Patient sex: F
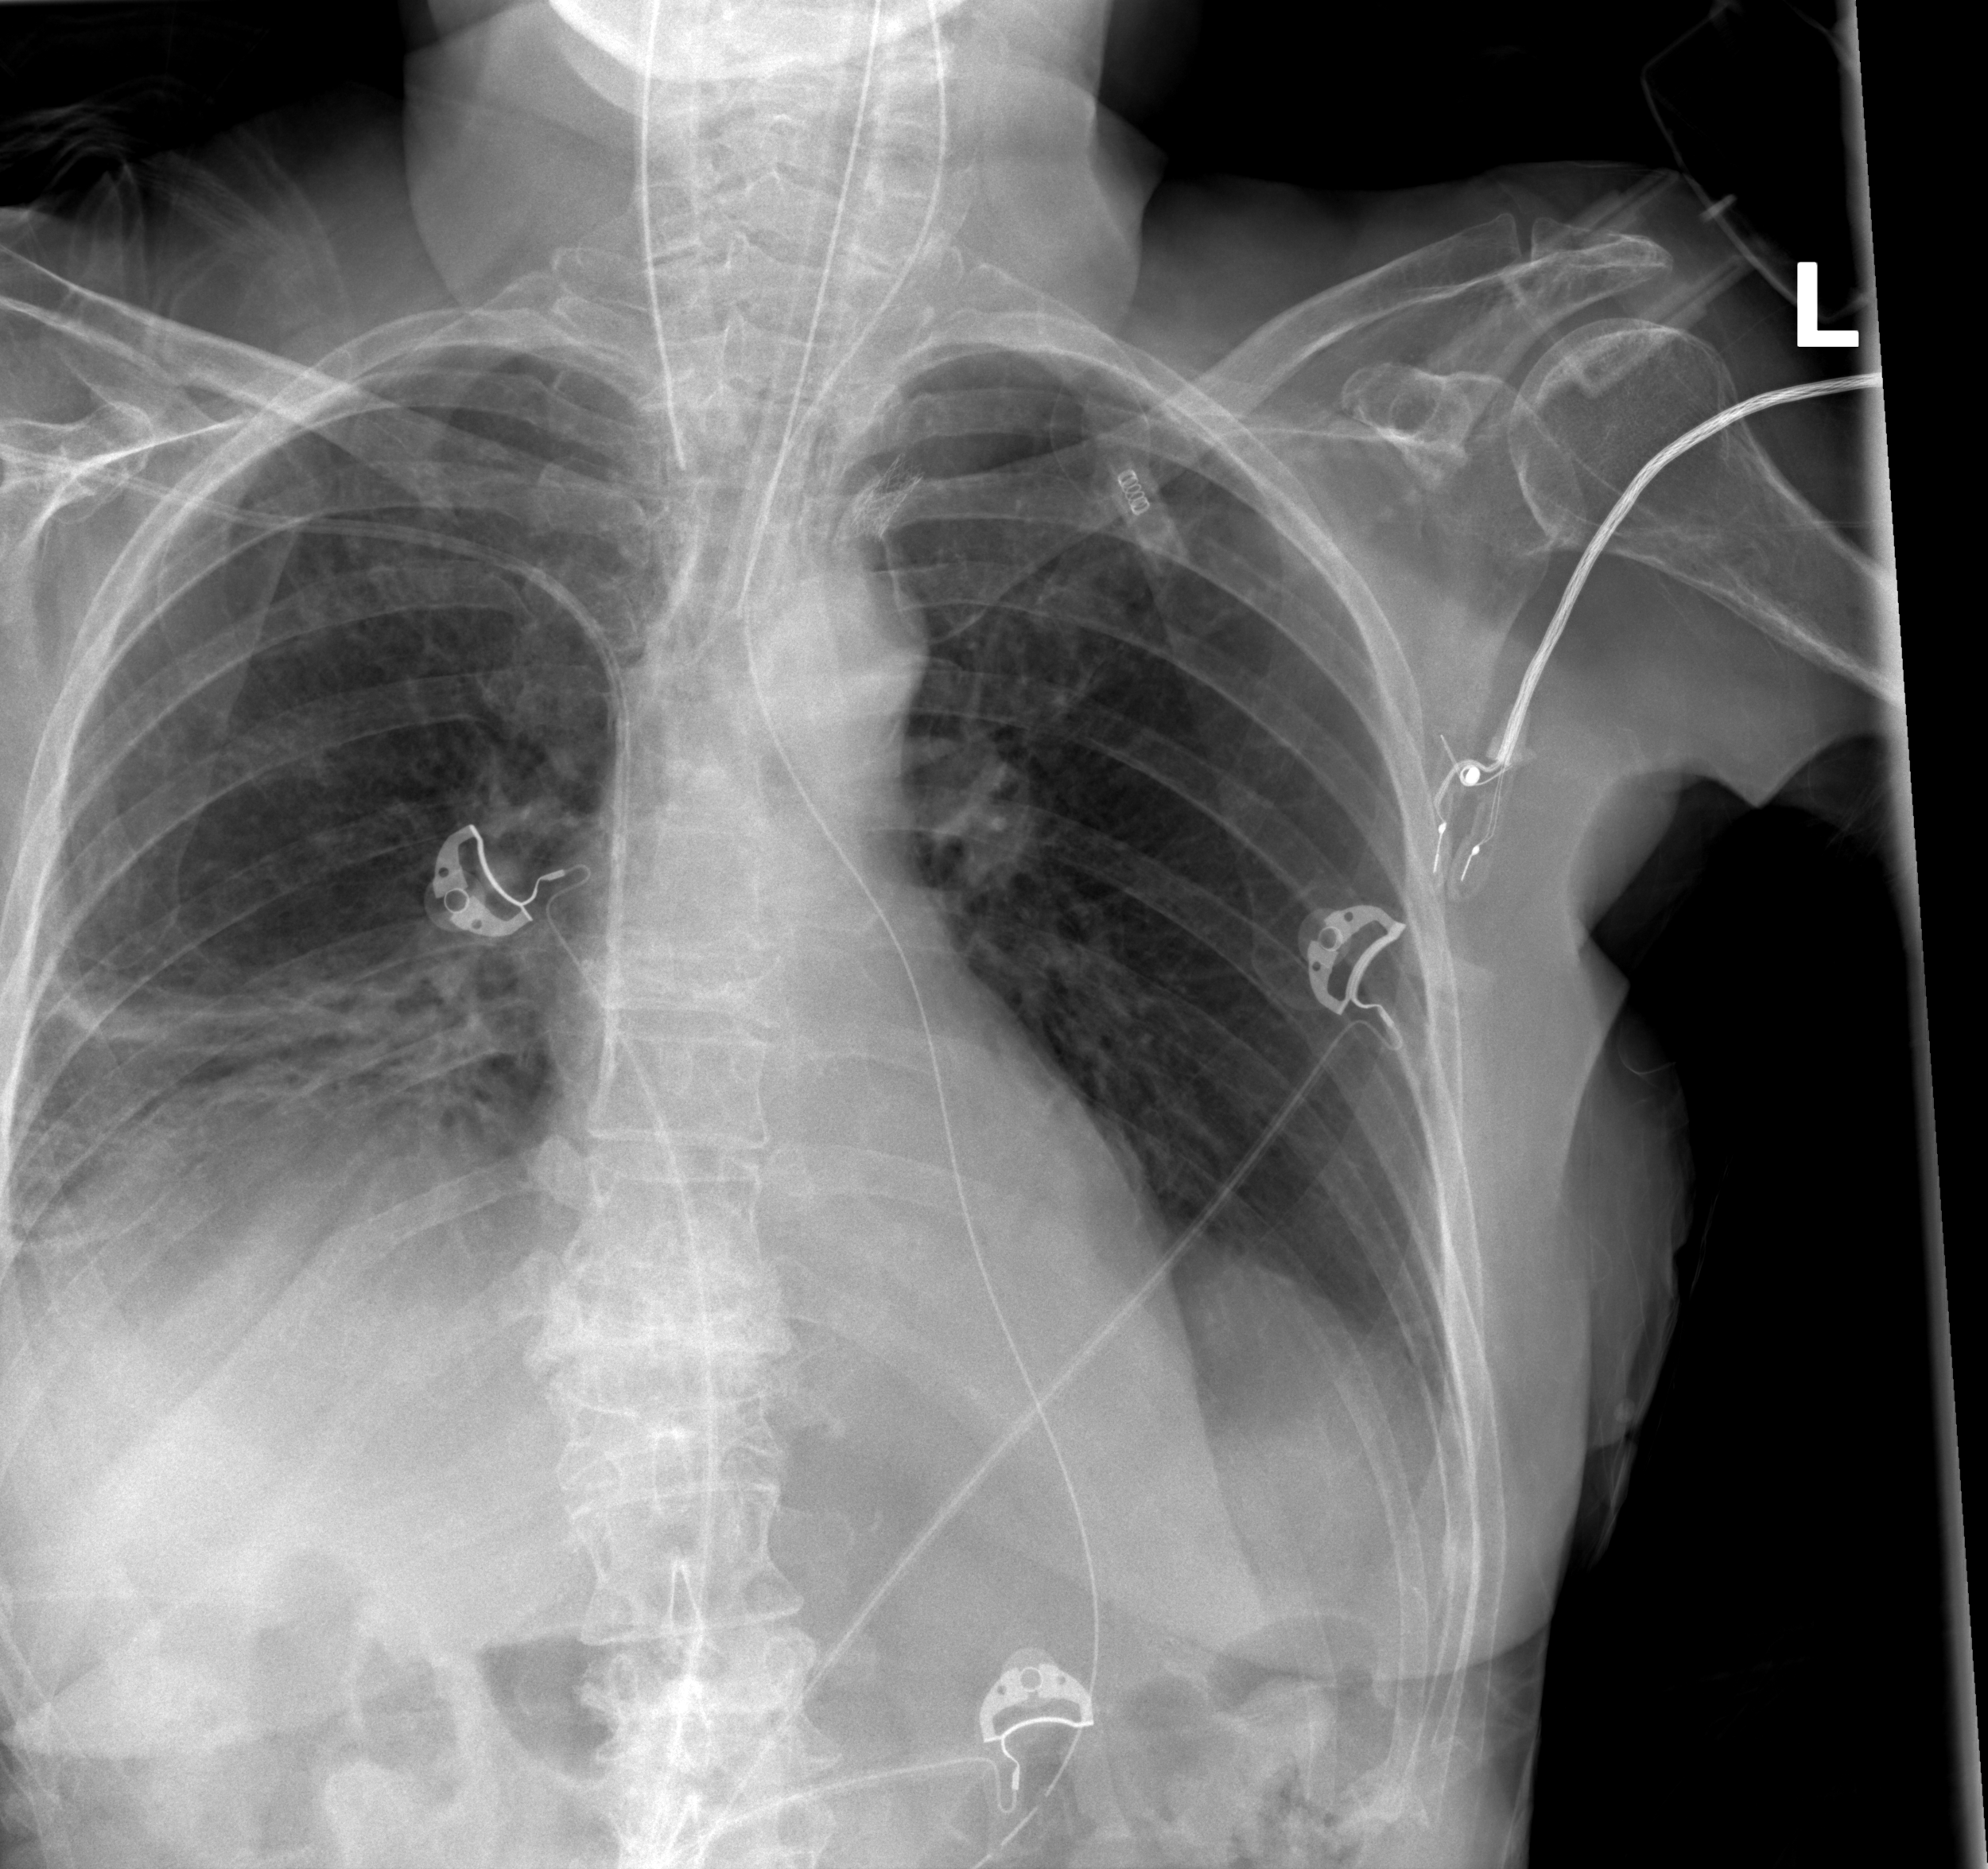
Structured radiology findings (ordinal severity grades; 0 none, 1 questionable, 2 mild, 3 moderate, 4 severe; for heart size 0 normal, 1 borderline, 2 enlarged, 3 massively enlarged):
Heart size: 2
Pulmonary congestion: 0
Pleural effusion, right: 2
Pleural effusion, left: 0
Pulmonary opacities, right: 2
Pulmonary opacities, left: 0
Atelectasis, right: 3
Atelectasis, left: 0